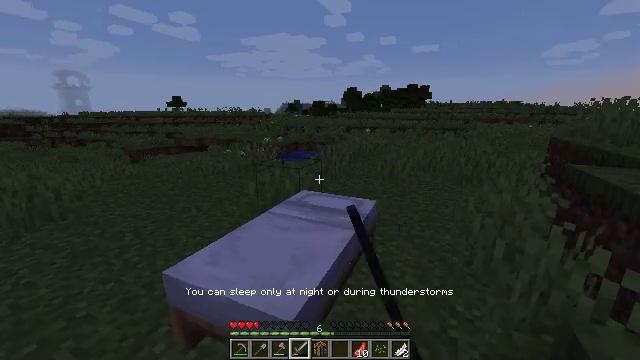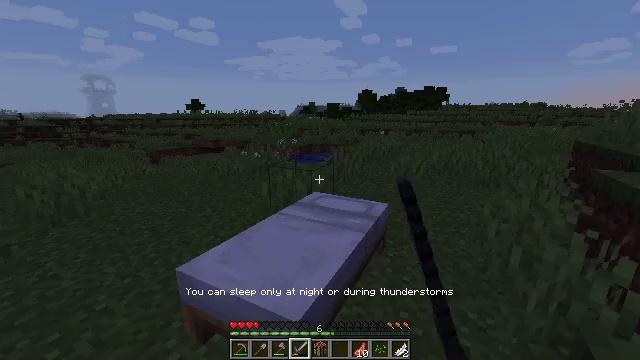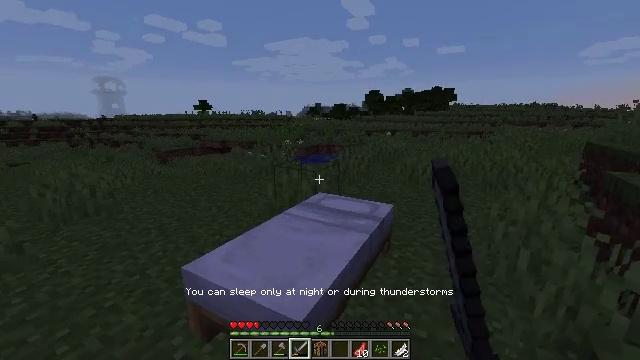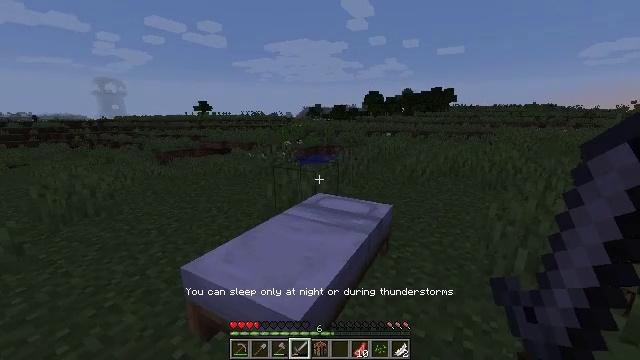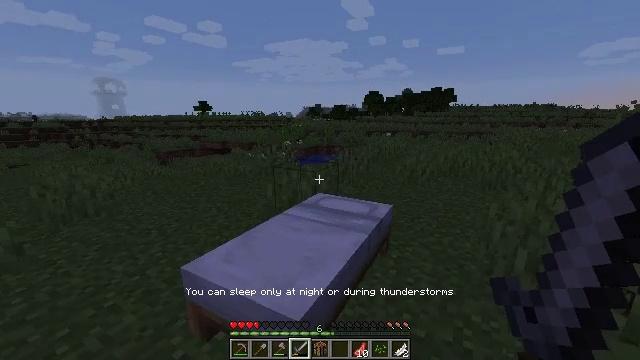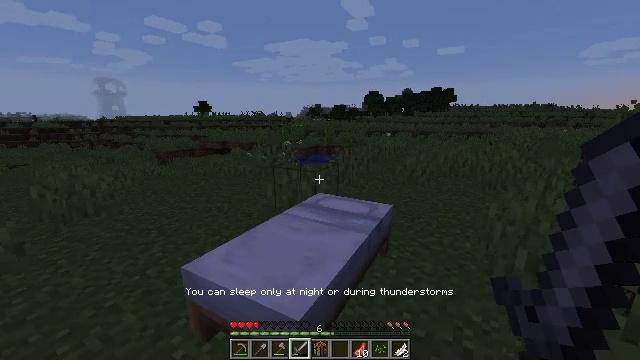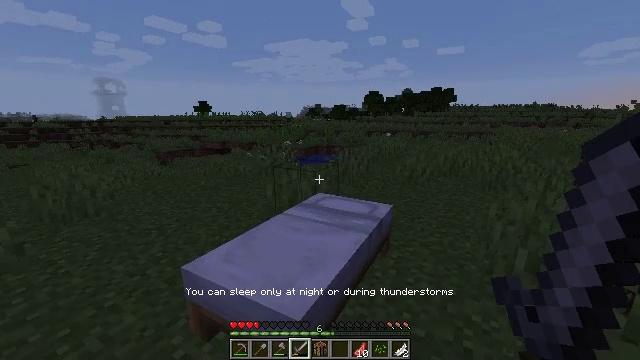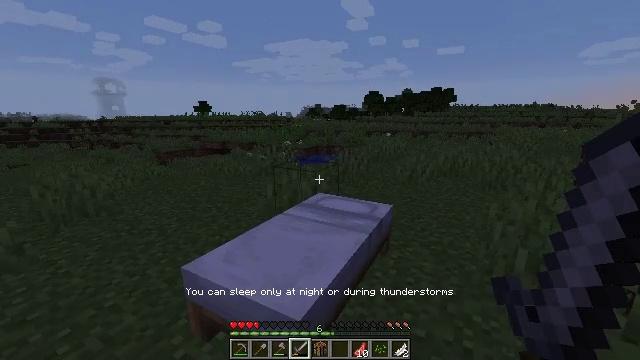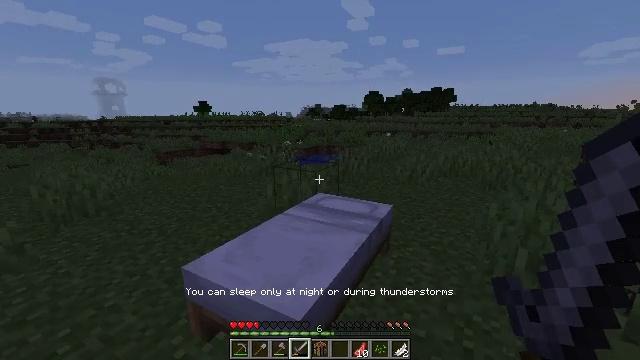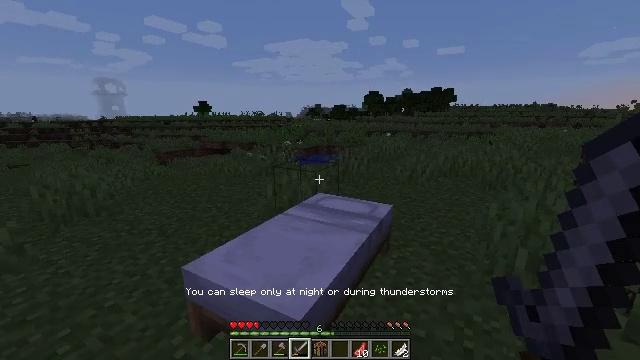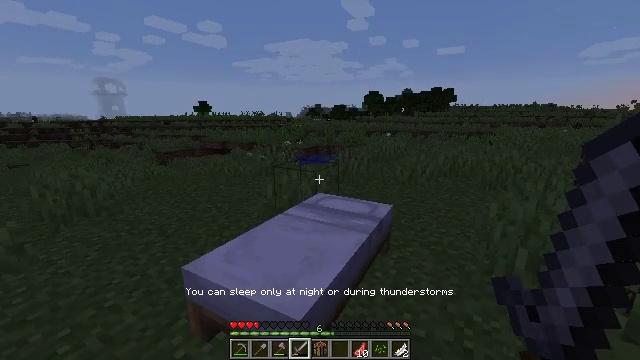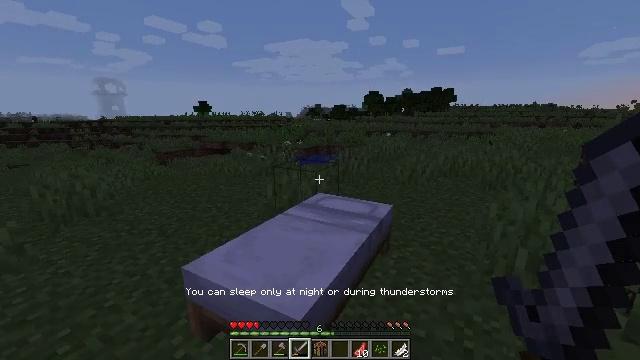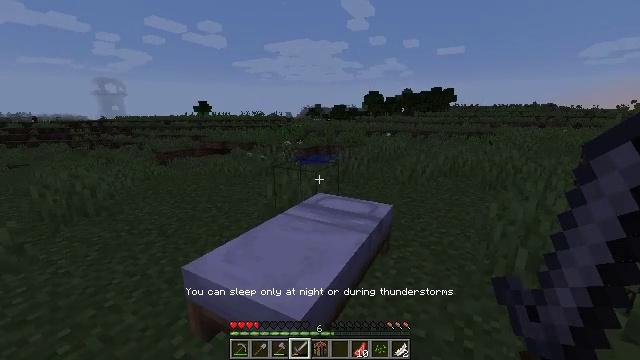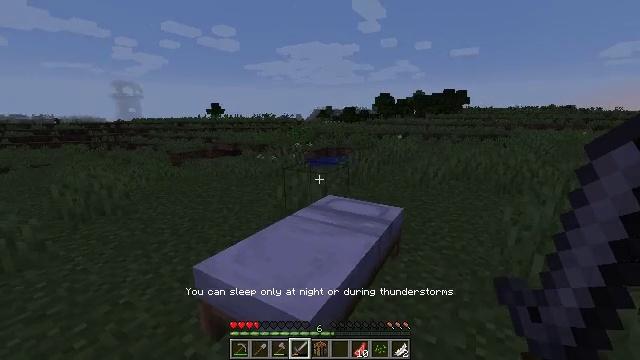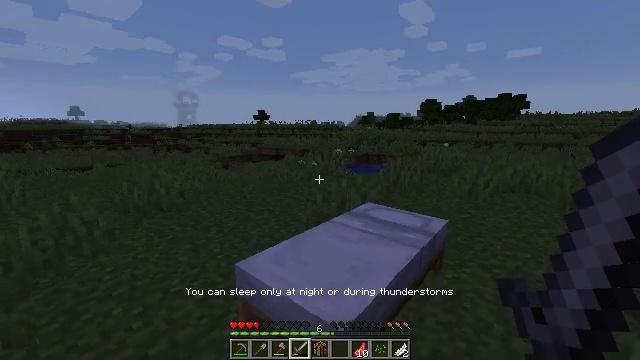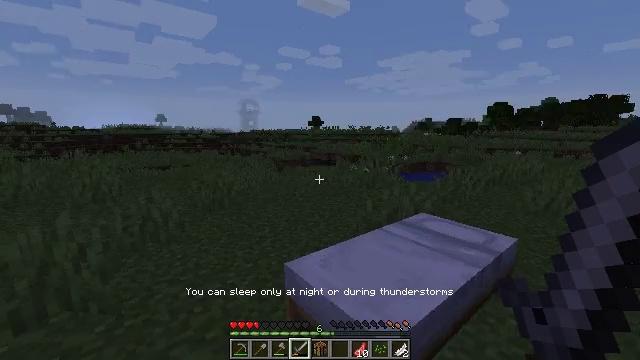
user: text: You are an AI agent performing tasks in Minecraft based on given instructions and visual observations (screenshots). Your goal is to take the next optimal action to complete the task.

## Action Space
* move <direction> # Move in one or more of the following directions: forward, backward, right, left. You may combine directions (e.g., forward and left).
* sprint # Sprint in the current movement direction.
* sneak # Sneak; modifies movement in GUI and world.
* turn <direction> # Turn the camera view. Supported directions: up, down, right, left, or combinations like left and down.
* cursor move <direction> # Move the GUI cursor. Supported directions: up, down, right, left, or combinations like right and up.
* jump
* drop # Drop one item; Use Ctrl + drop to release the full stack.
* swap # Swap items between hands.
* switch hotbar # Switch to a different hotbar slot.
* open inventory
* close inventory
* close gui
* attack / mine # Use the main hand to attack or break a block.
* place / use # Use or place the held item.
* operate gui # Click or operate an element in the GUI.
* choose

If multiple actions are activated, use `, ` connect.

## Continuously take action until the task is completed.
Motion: motion action
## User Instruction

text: Attack the white bed to collect it.
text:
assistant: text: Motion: turn left
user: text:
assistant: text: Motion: turn left
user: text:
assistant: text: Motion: no_op
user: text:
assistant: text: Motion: no_op
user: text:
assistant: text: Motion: no_op
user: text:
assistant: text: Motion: no_op
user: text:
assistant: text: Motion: no_op
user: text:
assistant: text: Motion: no_op
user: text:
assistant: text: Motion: no_op
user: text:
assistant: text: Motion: no_op
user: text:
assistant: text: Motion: no_op
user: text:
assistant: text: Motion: no_op
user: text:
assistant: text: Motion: turn left
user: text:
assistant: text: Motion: turn left and up
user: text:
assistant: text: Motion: turn left and up
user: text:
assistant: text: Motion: turn left and up
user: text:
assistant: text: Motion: no_op
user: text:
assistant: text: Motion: no_op
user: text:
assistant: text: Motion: no_op
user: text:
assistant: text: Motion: no_op
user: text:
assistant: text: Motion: no_op
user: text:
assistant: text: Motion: no_op
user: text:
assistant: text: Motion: no_op
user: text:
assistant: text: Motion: no_op
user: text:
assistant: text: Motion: no_op
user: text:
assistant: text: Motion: no_op
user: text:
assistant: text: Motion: no_op
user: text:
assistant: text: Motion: no_op
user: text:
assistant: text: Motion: no_op
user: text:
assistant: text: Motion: turn right and down